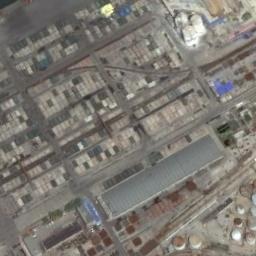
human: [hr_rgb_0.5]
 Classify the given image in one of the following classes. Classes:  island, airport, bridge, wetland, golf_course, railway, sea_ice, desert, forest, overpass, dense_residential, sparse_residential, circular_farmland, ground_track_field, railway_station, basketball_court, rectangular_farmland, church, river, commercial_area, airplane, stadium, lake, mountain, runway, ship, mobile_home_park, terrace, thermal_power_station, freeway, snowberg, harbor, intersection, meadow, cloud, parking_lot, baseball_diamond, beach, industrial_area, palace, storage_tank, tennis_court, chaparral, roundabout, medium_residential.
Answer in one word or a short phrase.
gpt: industrial_area